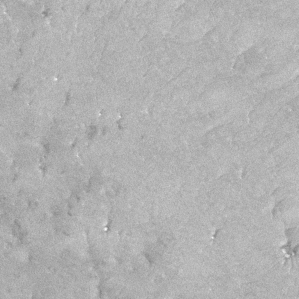
Label: frost